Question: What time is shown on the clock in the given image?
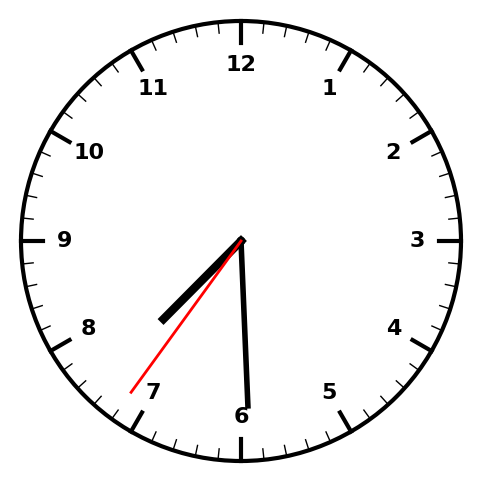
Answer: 07:29:36